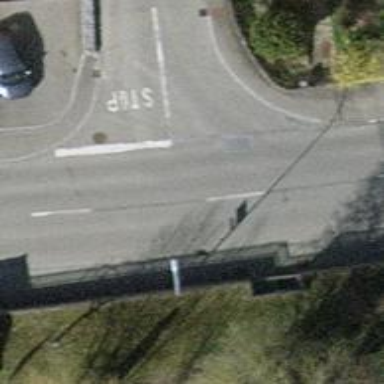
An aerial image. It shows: Unclassified road with asphalt surface and sidewalk on the left.